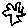
Label: flower